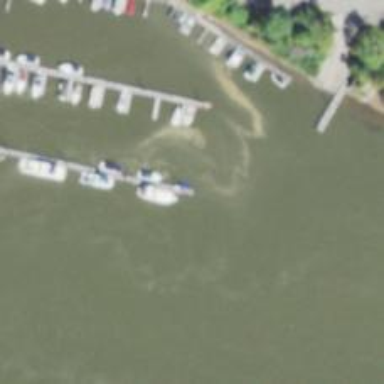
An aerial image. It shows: Pier with mooring facilities.